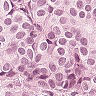
Metastatic tissue present: yes